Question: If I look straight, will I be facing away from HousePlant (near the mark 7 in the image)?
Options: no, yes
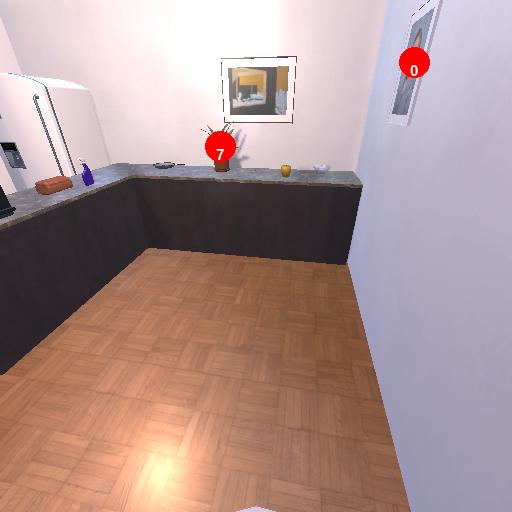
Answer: no